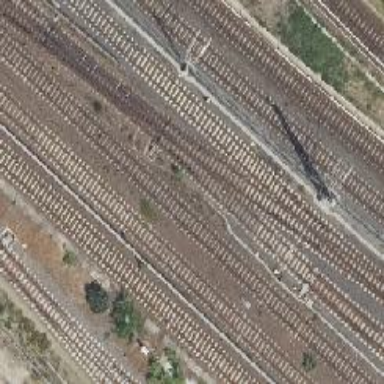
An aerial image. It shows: Railway switch.